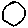
Label: circle